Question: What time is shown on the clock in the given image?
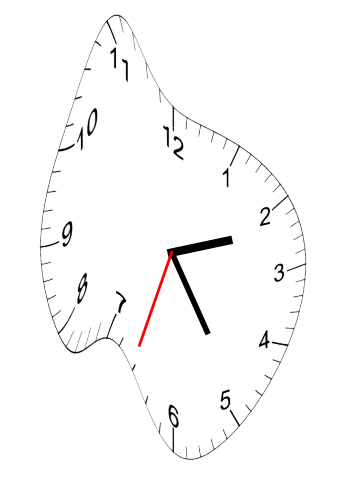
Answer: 02:24:33